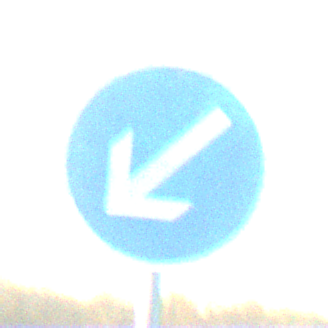
Verkehrszeichen: VorgeschriebeneVorbeifahrtLinks
Umgebung: Outdoor, RoadRail
Tageszeit: SunriseSunset
Wetter: PartlyCloudy
Licht: Natural
Jahreszeit: NotSpecified
Kontrast: HighContrast